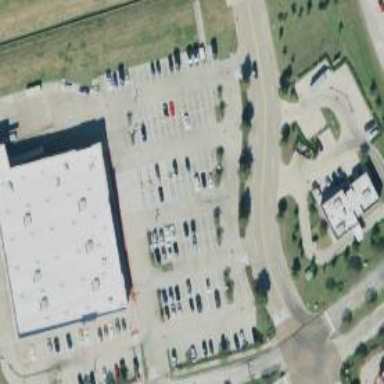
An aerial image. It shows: Parking space.